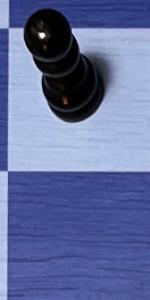
Label: Empty